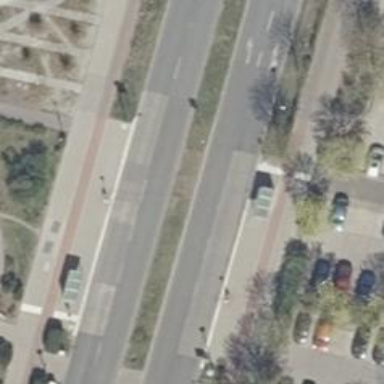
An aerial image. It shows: Tertiary road with asphalt surface.